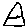
Label: triangle